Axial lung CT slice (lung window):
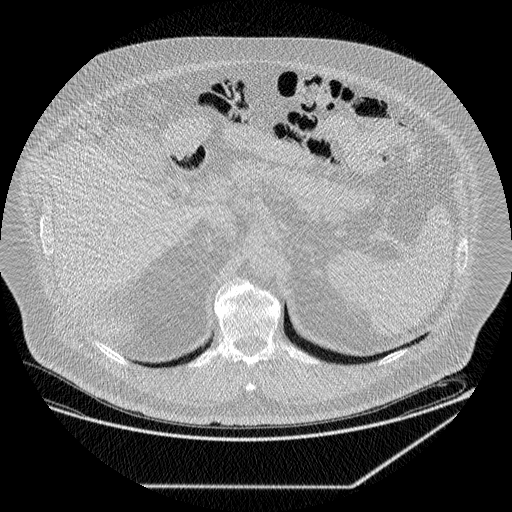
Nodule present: no